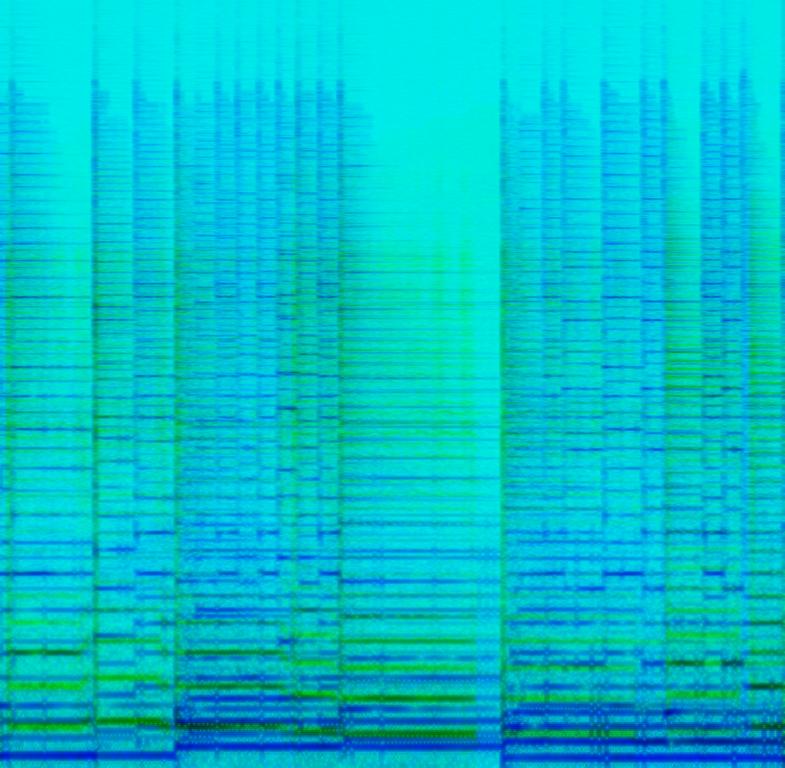
This music is an electric guitar instrumental. The tempo is slow with an electric guitar lead and harmony of a popular song. No other instrument is used. It is mellow, pleasant, nostalgic, soft , mellifluous and soothing.